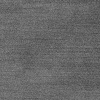
Atmospheric dust classification: dusty